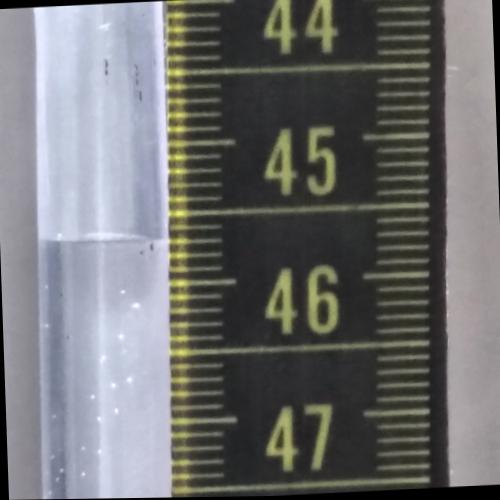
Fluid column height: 45.7 cm